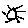
Label: sun